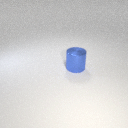
large blue metal cylinder